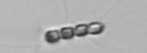
Label: Chaetoceros